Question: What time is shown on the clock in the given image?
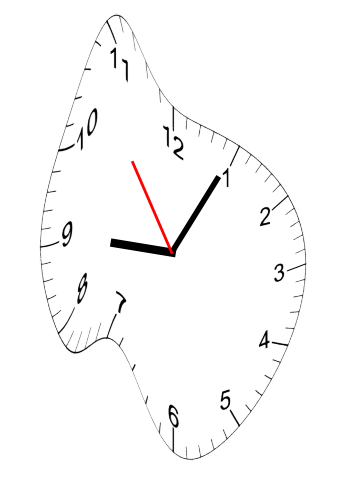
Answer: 09:04:54